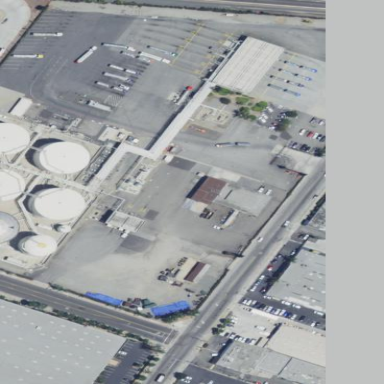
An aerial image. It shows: Industrial area with man-made storage tank.